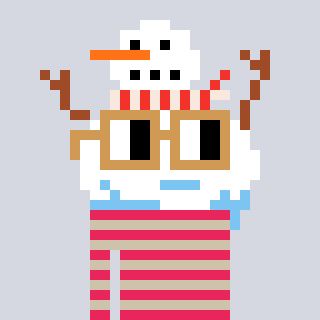
a pixel art character with square brown glasses, a snowman-shaped head and a bege-colored body on a cool background